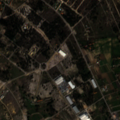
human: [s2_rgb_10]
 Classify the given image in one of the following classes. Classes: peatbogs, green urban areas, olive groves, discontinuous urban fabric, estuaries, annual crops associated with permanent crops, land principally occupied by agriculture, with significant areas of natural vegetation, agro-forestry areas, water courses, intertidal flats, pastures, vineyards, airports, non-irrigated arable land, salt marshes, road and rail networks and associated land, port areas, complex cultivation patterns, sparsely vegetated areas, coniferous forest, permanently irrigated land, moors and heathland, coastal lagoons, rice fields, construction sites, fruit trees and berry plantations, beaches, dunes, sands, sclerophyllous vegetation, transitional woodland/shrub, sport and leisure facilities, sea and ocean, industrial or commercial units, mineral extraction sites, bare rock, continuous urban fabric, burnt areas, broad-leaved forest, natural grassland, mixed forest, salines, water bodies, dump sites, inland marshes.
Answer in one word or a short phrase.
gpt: discontinuous urban fabric, industrial or commercial units, complex cultivation patterns, transitional woodland/shrub